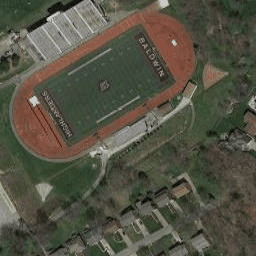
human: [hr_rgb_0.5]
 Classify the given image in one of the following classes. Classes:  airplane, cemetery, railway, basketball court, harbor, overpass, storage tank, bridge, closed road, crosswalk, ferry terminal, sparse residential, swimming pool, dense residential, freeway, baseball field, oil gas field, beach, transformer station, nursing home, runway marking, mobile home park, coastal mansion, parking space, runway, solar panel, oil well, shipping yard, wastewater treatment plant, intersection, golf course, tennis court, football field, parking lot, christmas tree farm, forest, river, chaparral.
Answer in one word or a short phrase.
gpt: football field